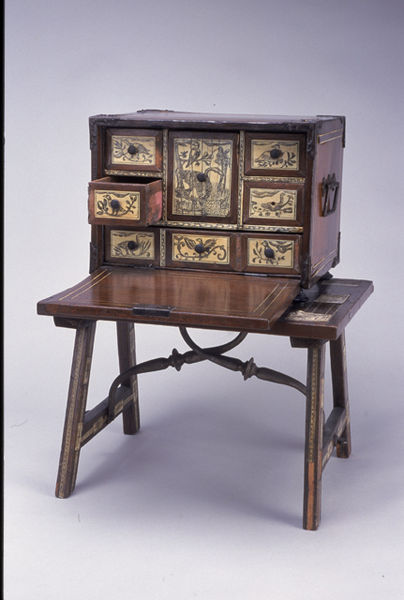
Titel: Miniature Drop-Front Writing Box with Table (Vargueña)
Standort: Amherst (Massachusetts, USA)
Institution: Mead Art Museum, Amherst College
Schlagwörter: ornate, white, gold, old, painting, table, yellow, cupboard, japanese, pattern, picture, brown, wooden, wood, tree, drawing, ornament, animals, bird, birds, desk, writing, photo, small, ancient, antique, shiny, box, legs, monkey, chest, drawers, fish, travel, chinese, ape, paint, work, japan, china, carving, open, eastern, exotic, cabinet, short, iron, leg, ugly, furniture, casket, handles, ivory, sk, storage, case, inlay, object, drawer, korean, intricate, secretary, embossed, characters, handle, decorated, hinge, veneer, varnish, kangaroo, writing desk, mahogany, carpentry, finish, deks, portable, pulls, bids, foldable, dark wood, cubby, cubbies, fold down, travel desk, scnes